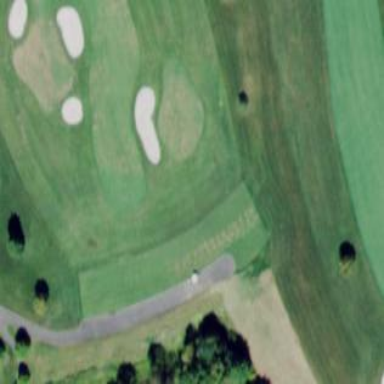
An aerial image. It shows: Golf tee on grassy land.